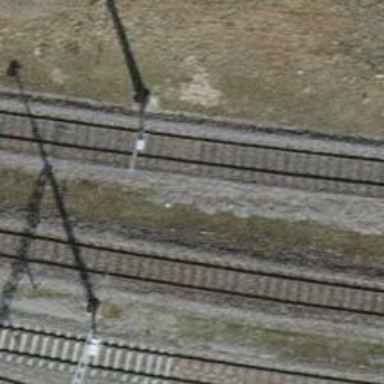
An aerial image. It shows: Railway milestone.